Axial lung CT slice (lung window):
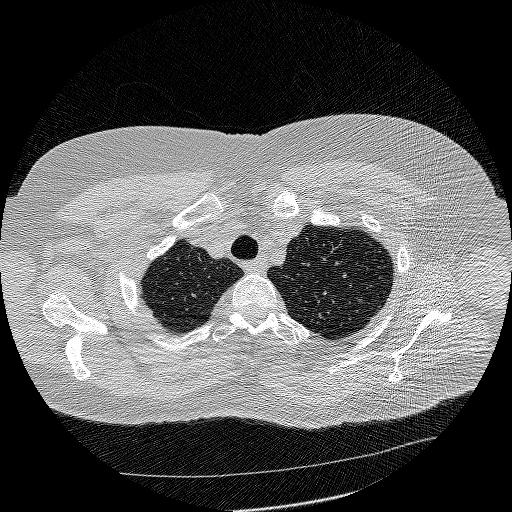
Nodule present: no